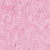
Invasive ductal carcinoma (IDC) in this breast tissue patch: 0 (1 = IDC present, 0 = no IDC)